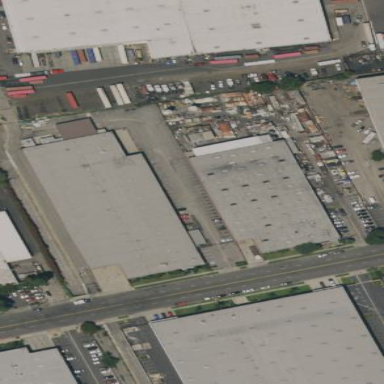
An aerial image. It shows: Industrial building.